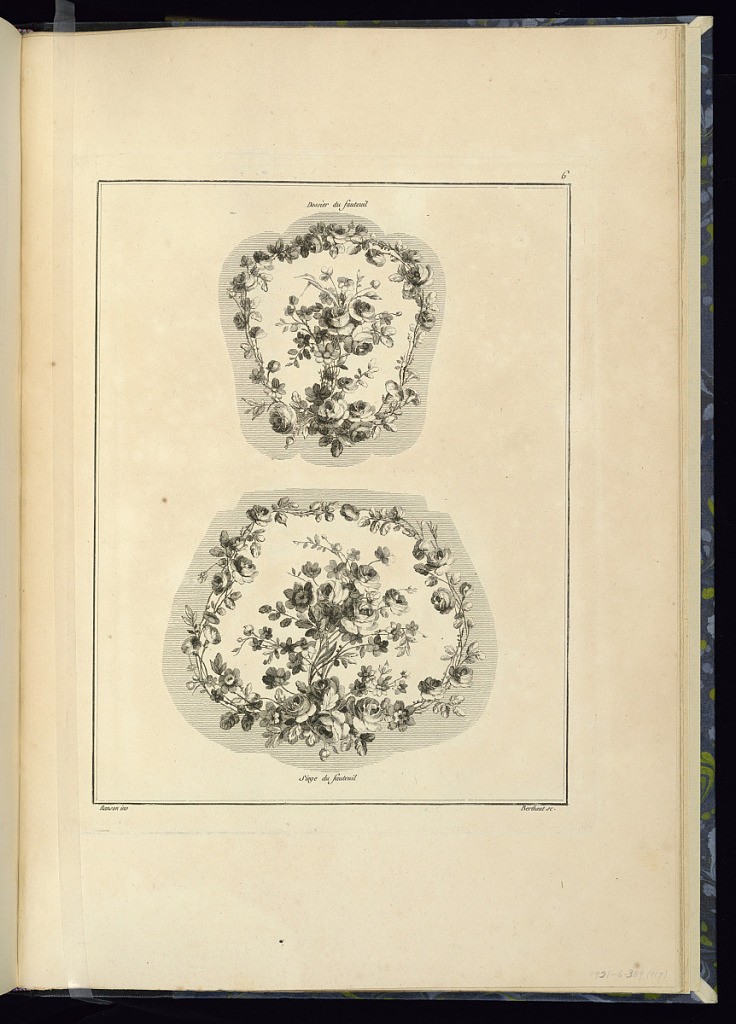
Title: Designs for Armchair Covers (Back and Seat)
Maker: Pierre Ranson, French, 1736–1786
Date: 1778
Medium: Etching on laid paper
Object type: Print
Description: Designs for upholstered armchair covers (for the back and seat) featuring floral motifs, flowers, and leaves. Each design is labelled, the plate is numbered and signed.